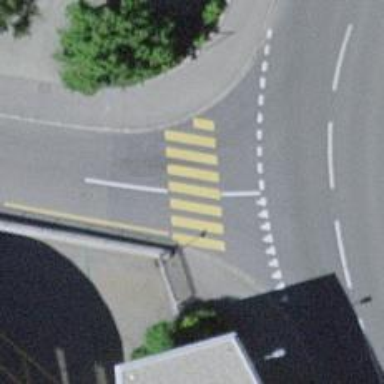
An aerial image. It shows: Uncontrolled crossing on the road.